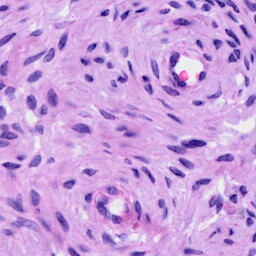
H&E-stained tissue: Cervix